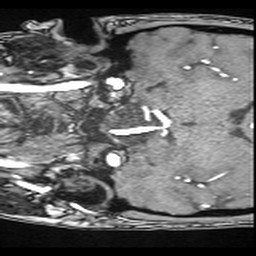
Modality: angio
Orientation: coronal
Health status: ill
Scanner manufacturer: siemens
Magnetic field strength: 3 T
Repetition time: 0.022 s
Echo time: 0.0036 s